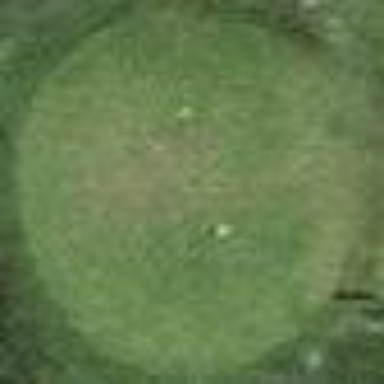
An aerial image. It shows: Golf tee.